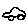
Label: car